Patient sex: M
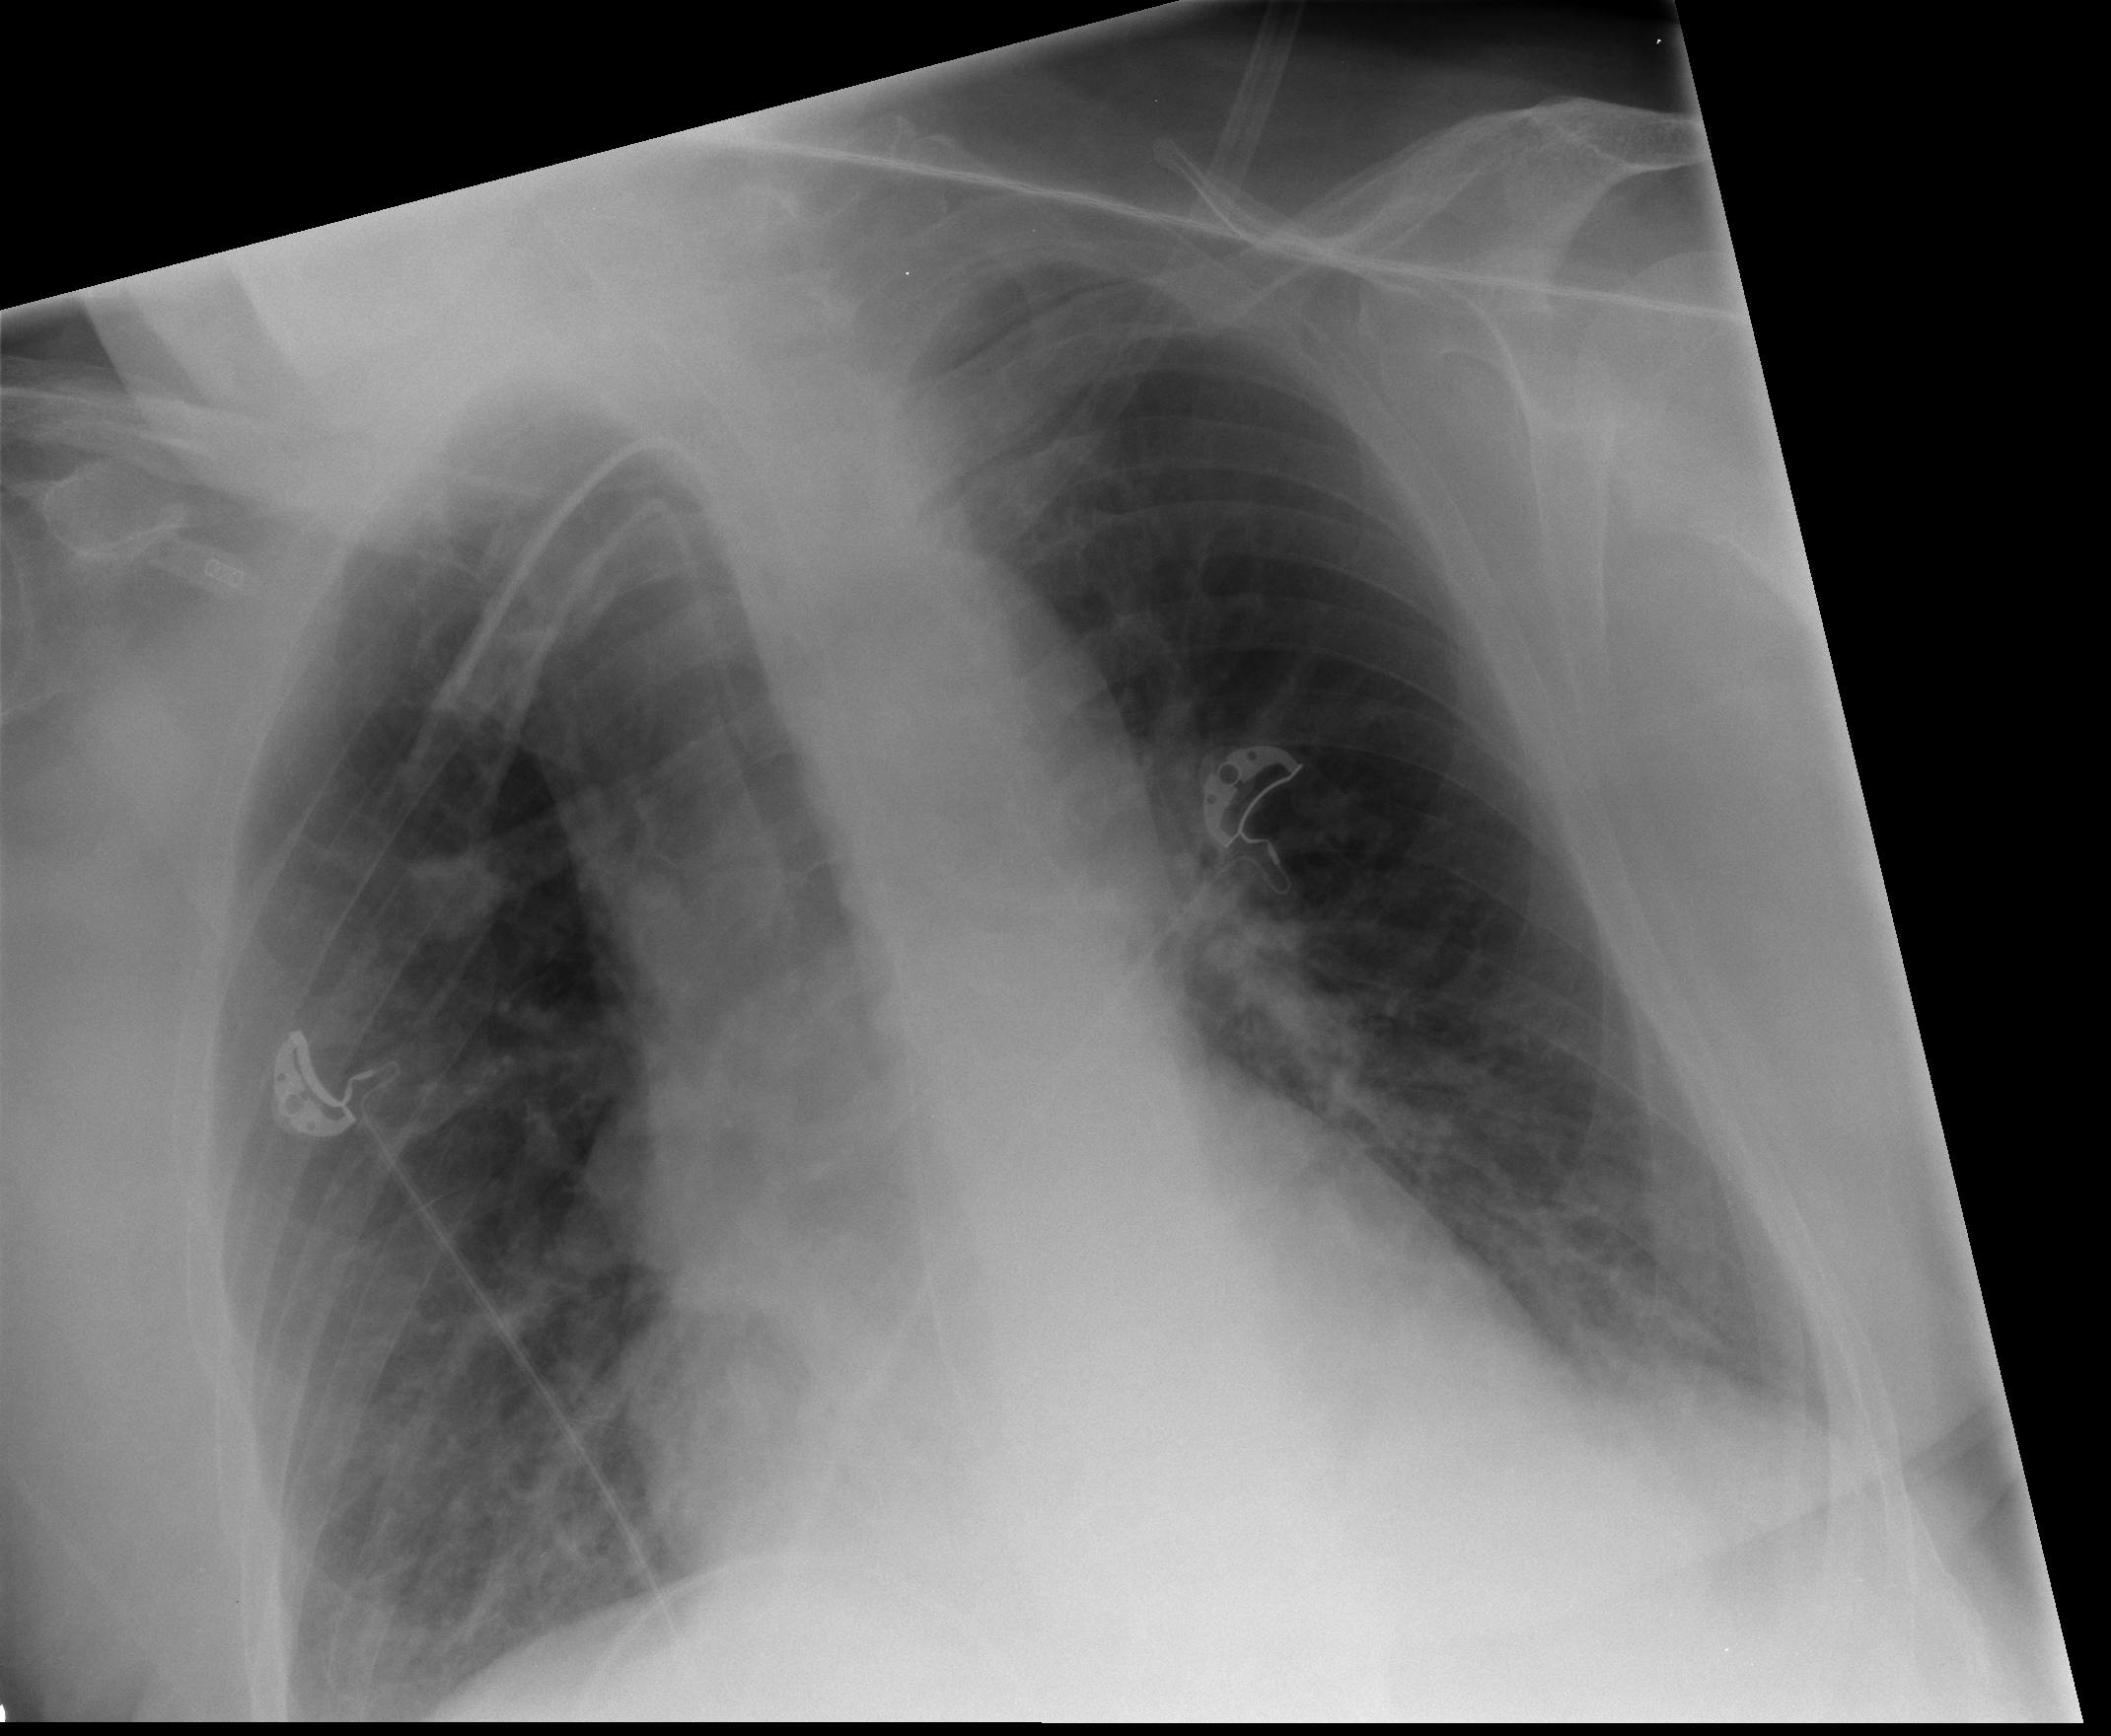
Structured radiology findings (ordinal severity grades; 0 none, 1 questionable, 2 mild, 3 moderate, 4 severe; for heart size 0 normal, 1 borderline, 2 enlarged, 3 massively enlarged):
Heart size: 0
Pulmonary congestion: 0
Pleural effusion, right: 1
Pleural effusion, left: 0
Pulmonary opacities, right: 2
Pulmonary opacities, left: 2
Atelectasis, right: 1
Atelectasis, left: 1